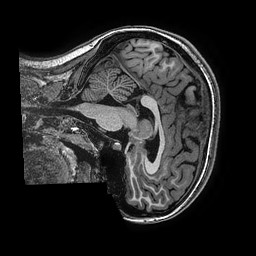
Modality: T1w
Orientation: sagittal
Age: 17
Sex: female
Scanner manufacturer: ge
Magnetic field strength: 3 T
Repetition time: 0.0077 s
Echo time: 0.003436 s